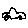
Label: car